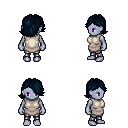
a pixel art fantasy rpg character, female body template, dark elf, purple skin, white tunic, metal pants, raven swoop hairstyle, four views (front, back, left, right), 2x2 character sprite sheet, small pixel art, hard edges, no anti-aliasing